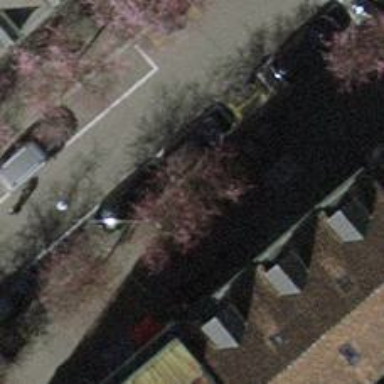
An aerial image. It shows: Avenue lined with trees.